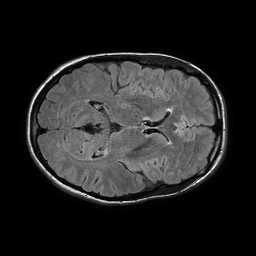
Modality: FLAIR
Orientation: axial
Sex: female
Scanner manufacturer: philips
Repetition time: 11 s
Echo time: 0.125 s